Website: apple
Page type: account-dashboard
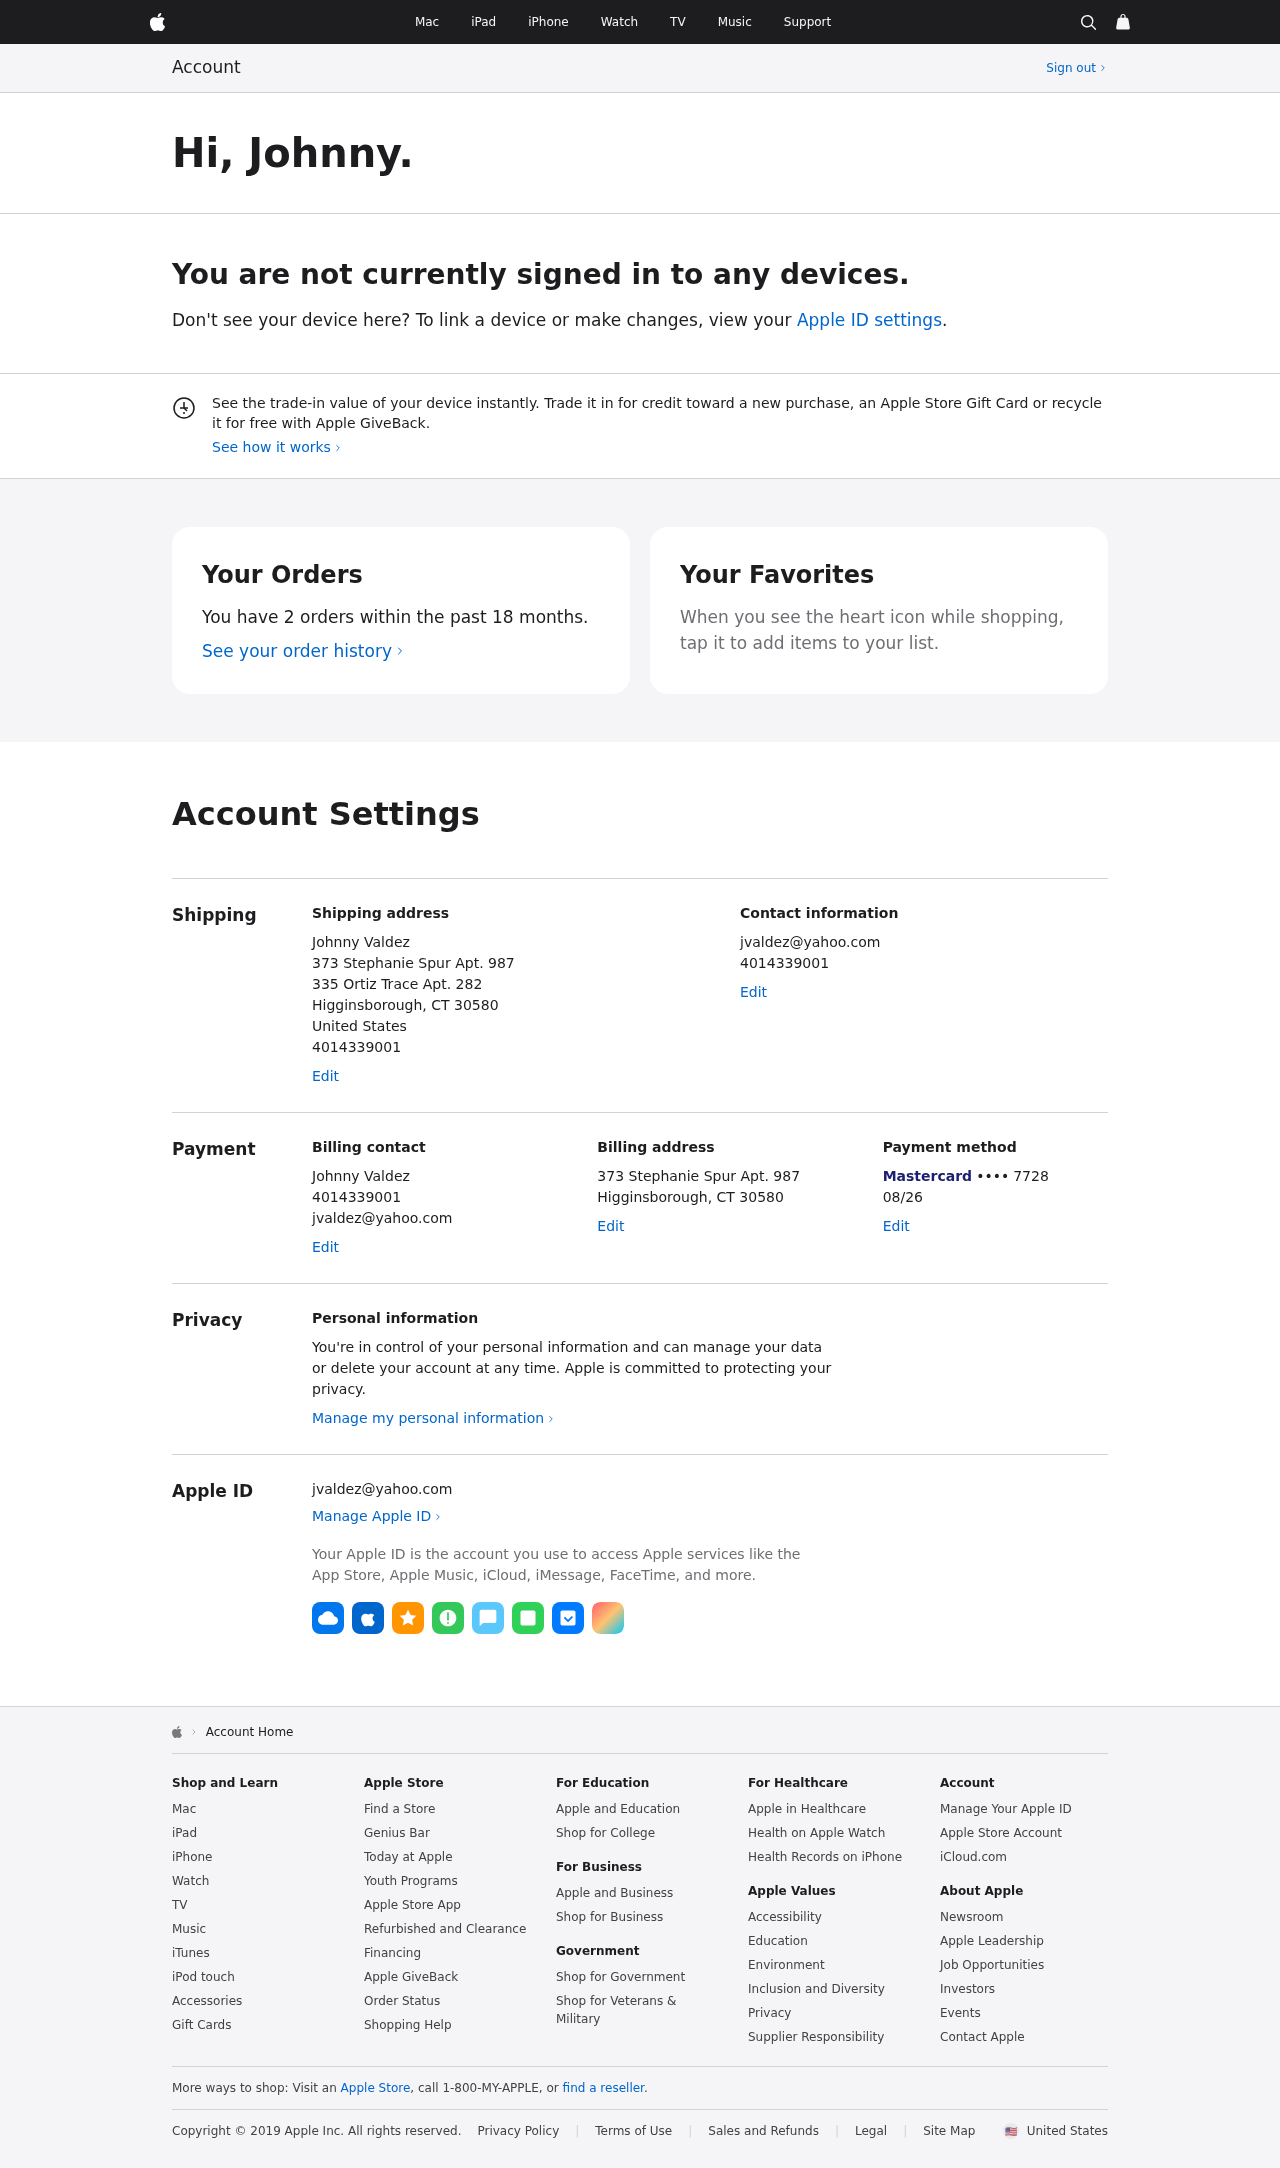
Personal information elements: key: PII_CARD_EXPIRY
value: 08/26
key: PII_CARD_LAST4
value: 7728
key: PII_CARD_TYPE
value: Mastercard
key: PII_CITY_STATE_ZIP
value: Higginsborough, CT 30580
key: PII_COUNTRY
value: United States
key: PII_EMAIL
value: jvaldez@yahoo.com
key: PII_FIRSTNAME
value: Johnny
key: PII_FULLNAME
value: Johnny Valdez
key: PII_PHONE
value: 4014339001
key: PII_STREET
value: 373 Stephanie Spur Apt. 987
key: PII_STREET2
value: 335 Ortiz Trace Apt. 282
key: PII_PHONE2
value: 4014339001
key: PII_FULLNAME2
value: Johnny Valdez
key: PII_PHONE3
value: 4014339001
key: PII_EMAIL2
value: jvaldez@yahoo.com
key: PII_CITY_STATE_ZIP2
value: Higginsborough, CT 30580
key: PII_EMAIL3
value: jvaldez@yahoo.com